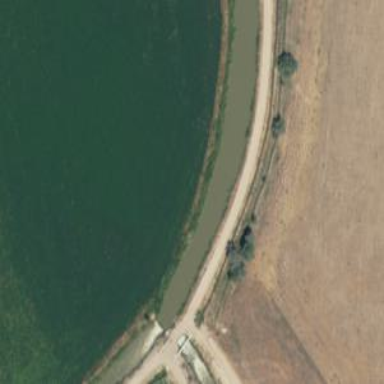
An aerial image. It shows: Canal.